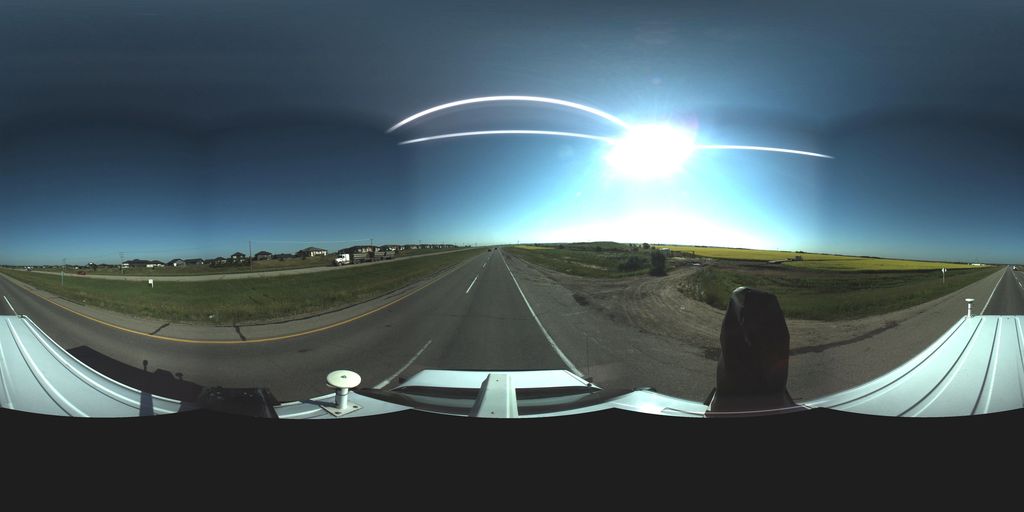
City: saskatoon